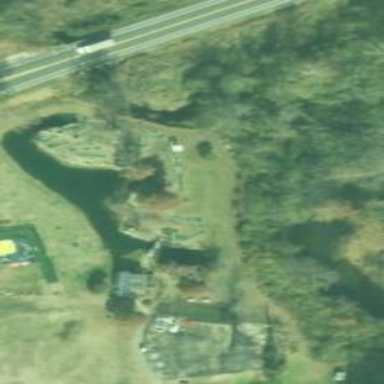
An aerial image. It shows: Miniature golf course.